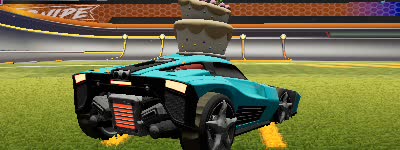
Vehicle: breakout